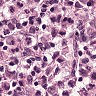
Metastatic tissue present: yes